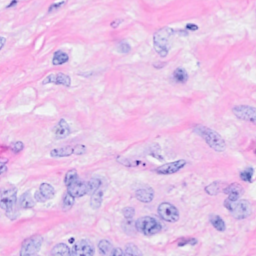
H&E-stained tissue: Breast